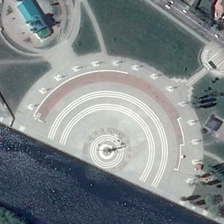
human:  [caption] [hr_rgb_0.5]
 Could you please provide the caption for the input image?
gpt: this semicircular square is marked with white lines .

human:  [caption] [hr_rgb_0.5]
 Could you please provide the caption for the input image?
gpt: a semi-circle square is surrounded by green meadows .

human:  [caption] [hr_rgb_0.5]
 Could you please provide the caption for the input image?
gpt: this semicircular square is marked with white lines .

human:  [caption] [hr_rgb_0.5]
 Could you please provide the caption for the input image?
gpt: a semi-circle square is surrounded by green meadows .

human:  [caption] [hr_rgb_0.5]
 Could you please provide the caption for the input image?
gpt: a semi-circle square is surrounded by green meadows .